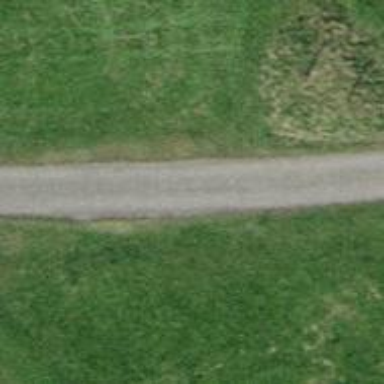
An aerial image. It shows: Well-maintained track road of grade 1.